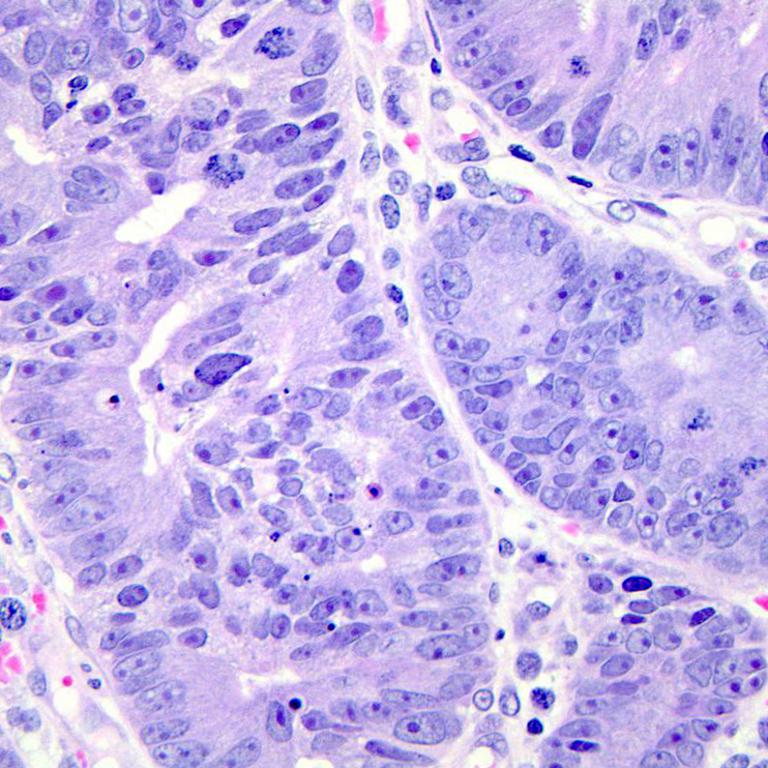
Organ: colon
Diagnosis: adenocarcinomas